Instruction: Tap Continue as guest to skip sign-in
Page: checkout
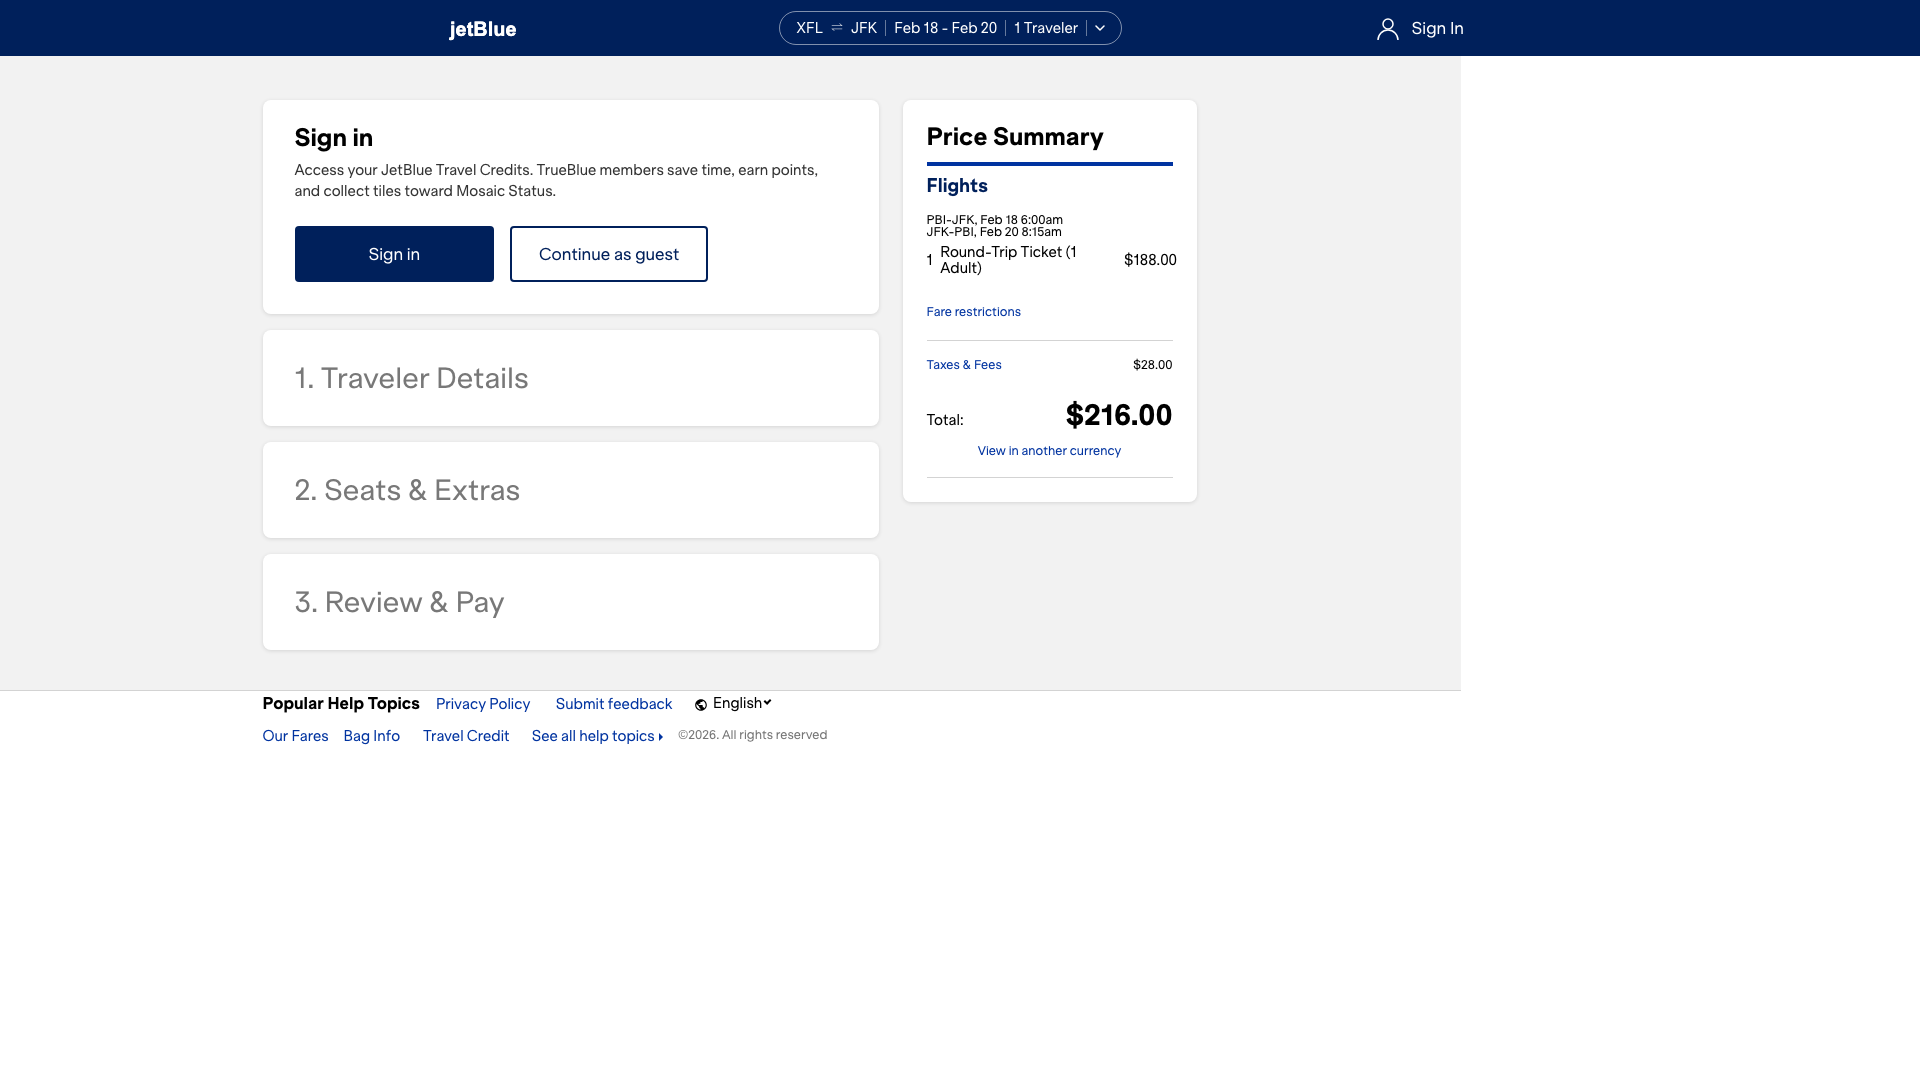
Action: click